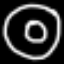
Label: donut